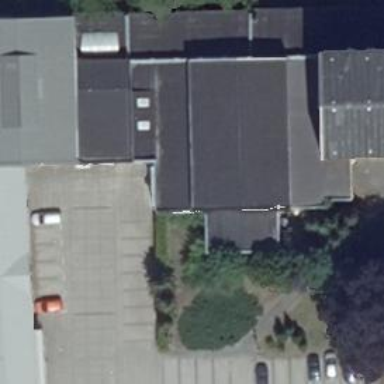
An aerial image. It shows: College building that serves as school.